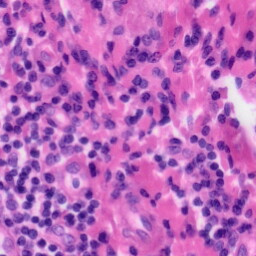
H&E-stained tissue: Tonsil